【题型】填空题　【知识点】解析几何　【难度】easy
（2022·上海徐汇·统考一模）已知一双曲线族$E_n:x^2-y^2=\left(\frac{n}{2022}\right)^2(n\in N^*,n\le 2022)$，设双曲线$E_n$的左、右焦点分别为$F_{n_1}$、$F_{n_2}$，$P_n$是双曲线$E_n$右支上一点，$\triangle P_nF_{n_1}F_{n_2}$的内切圆$G_n$与$x$轴切于点$A_n(a_n,0)$，则$a_1+a_2+\dots +a_{2022}=$\underline{\ \ \ \ \ \ \ \ \ \ }。
【解答】
\textbf{【答案】} $\frac{2023}{2}$

\textbf{【分析】} 分析得到$A_n(a_n,0)$为右顶点，从而$a_n=\frac{n}{2022}$，利用等差数列求和公式进行计算。

\textbf{【解析】} 如图，由双曲线定义可知：$|P_nF_{n_1}|-|P_nF_{n_2}|=2a_n$，
而根据切线长定理得：$|P_nB_n|=|P_nC_n|$，$|F_{n_1}B_n|=|F_{n_1}A_n|$，$|F_{n_2}C_n|=|F_{n_2}A_n|$，
所以$|A_nF_{n_1}|-|A_nF_{n_2}|=2a_n$，
即$a_n+c-(c-a_n)=2a_n$，解得：$a_n=a$，即$A_n(a_n,0)$为右顶点。

$x^2-y^2=\left(\frac{n}{2022}\right)^2(n\in N^*,n\le 2022)$，故$a_n=\frac{n}{2022}$，
所以$a_1+a_2+\dots +a_{2022}=\frac{1}{2022}+\frac{2}{2022}+\frac{3}{2022}+\dots +\frac{2022}{2022}=\frac{1+2+\dots +2022}{2022}=\frac{2023\times 2022}{2\times 2022}=\frac{2023}{2}$。

故答案为：$\frac{2023}{2}$。
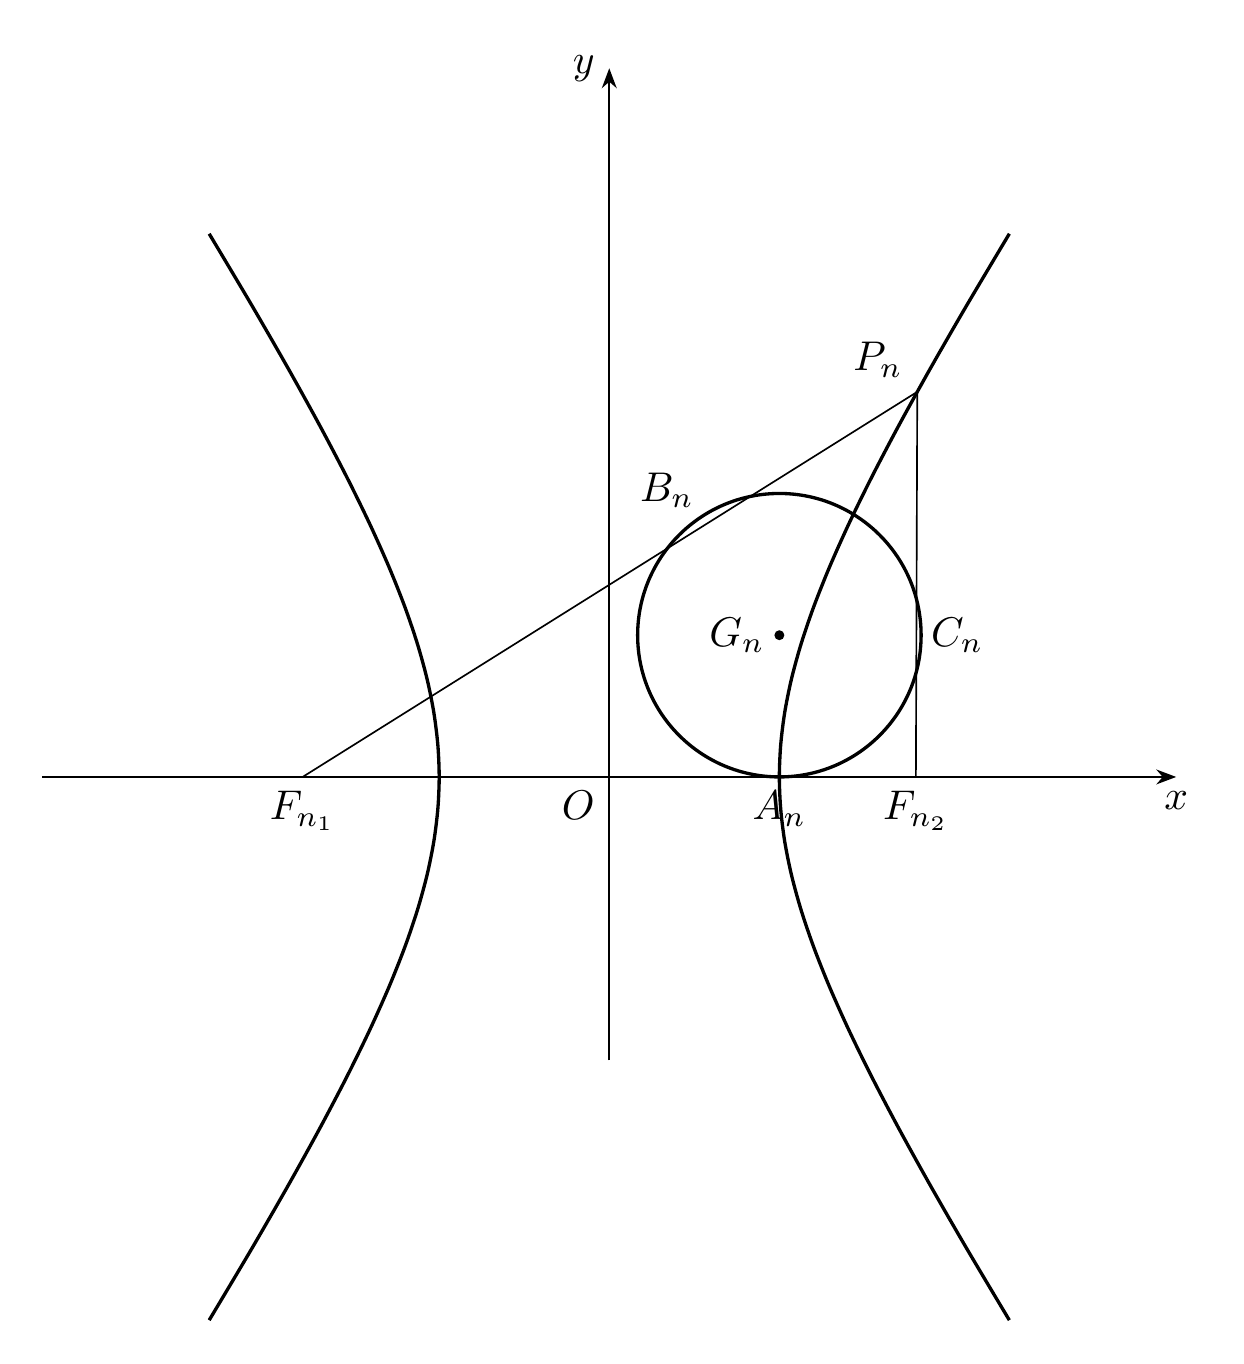